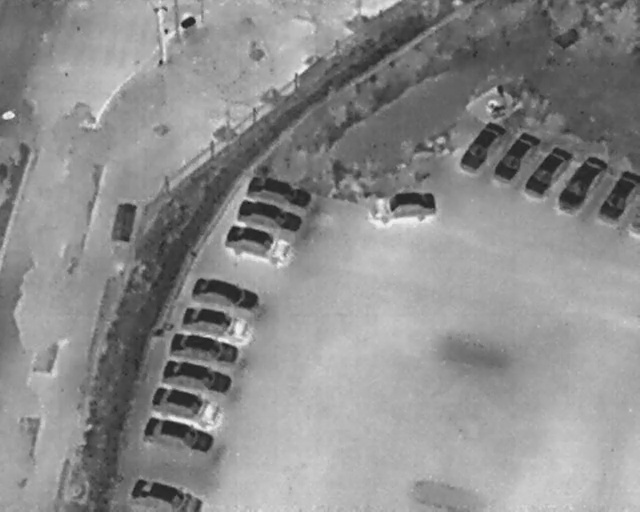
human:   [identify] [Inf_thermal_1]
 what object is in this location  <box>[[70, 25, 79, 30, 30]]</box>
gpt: <ref>1 medium car at the top right</ref>